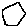
Label: hexagon